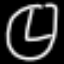
Label: clock